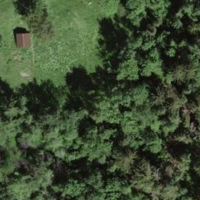
EUNIS habitat code: 44
Species observed at this site:
Caltha palustris